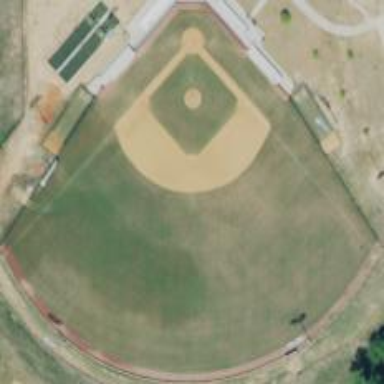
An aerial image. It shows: Baseball pitch for leisure land.